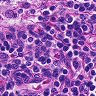
Metastatic tissue present: no